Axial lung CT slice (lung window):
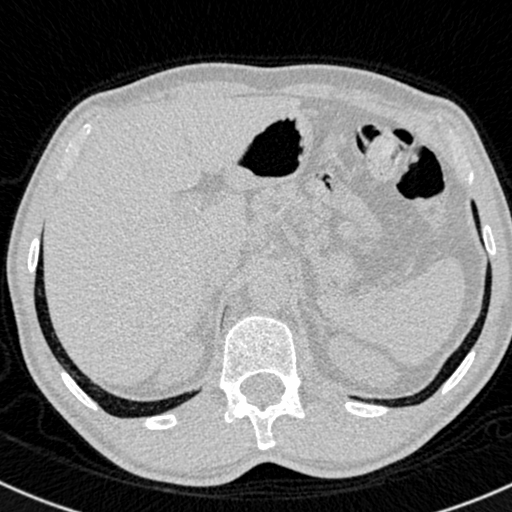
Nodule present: no